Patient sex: M
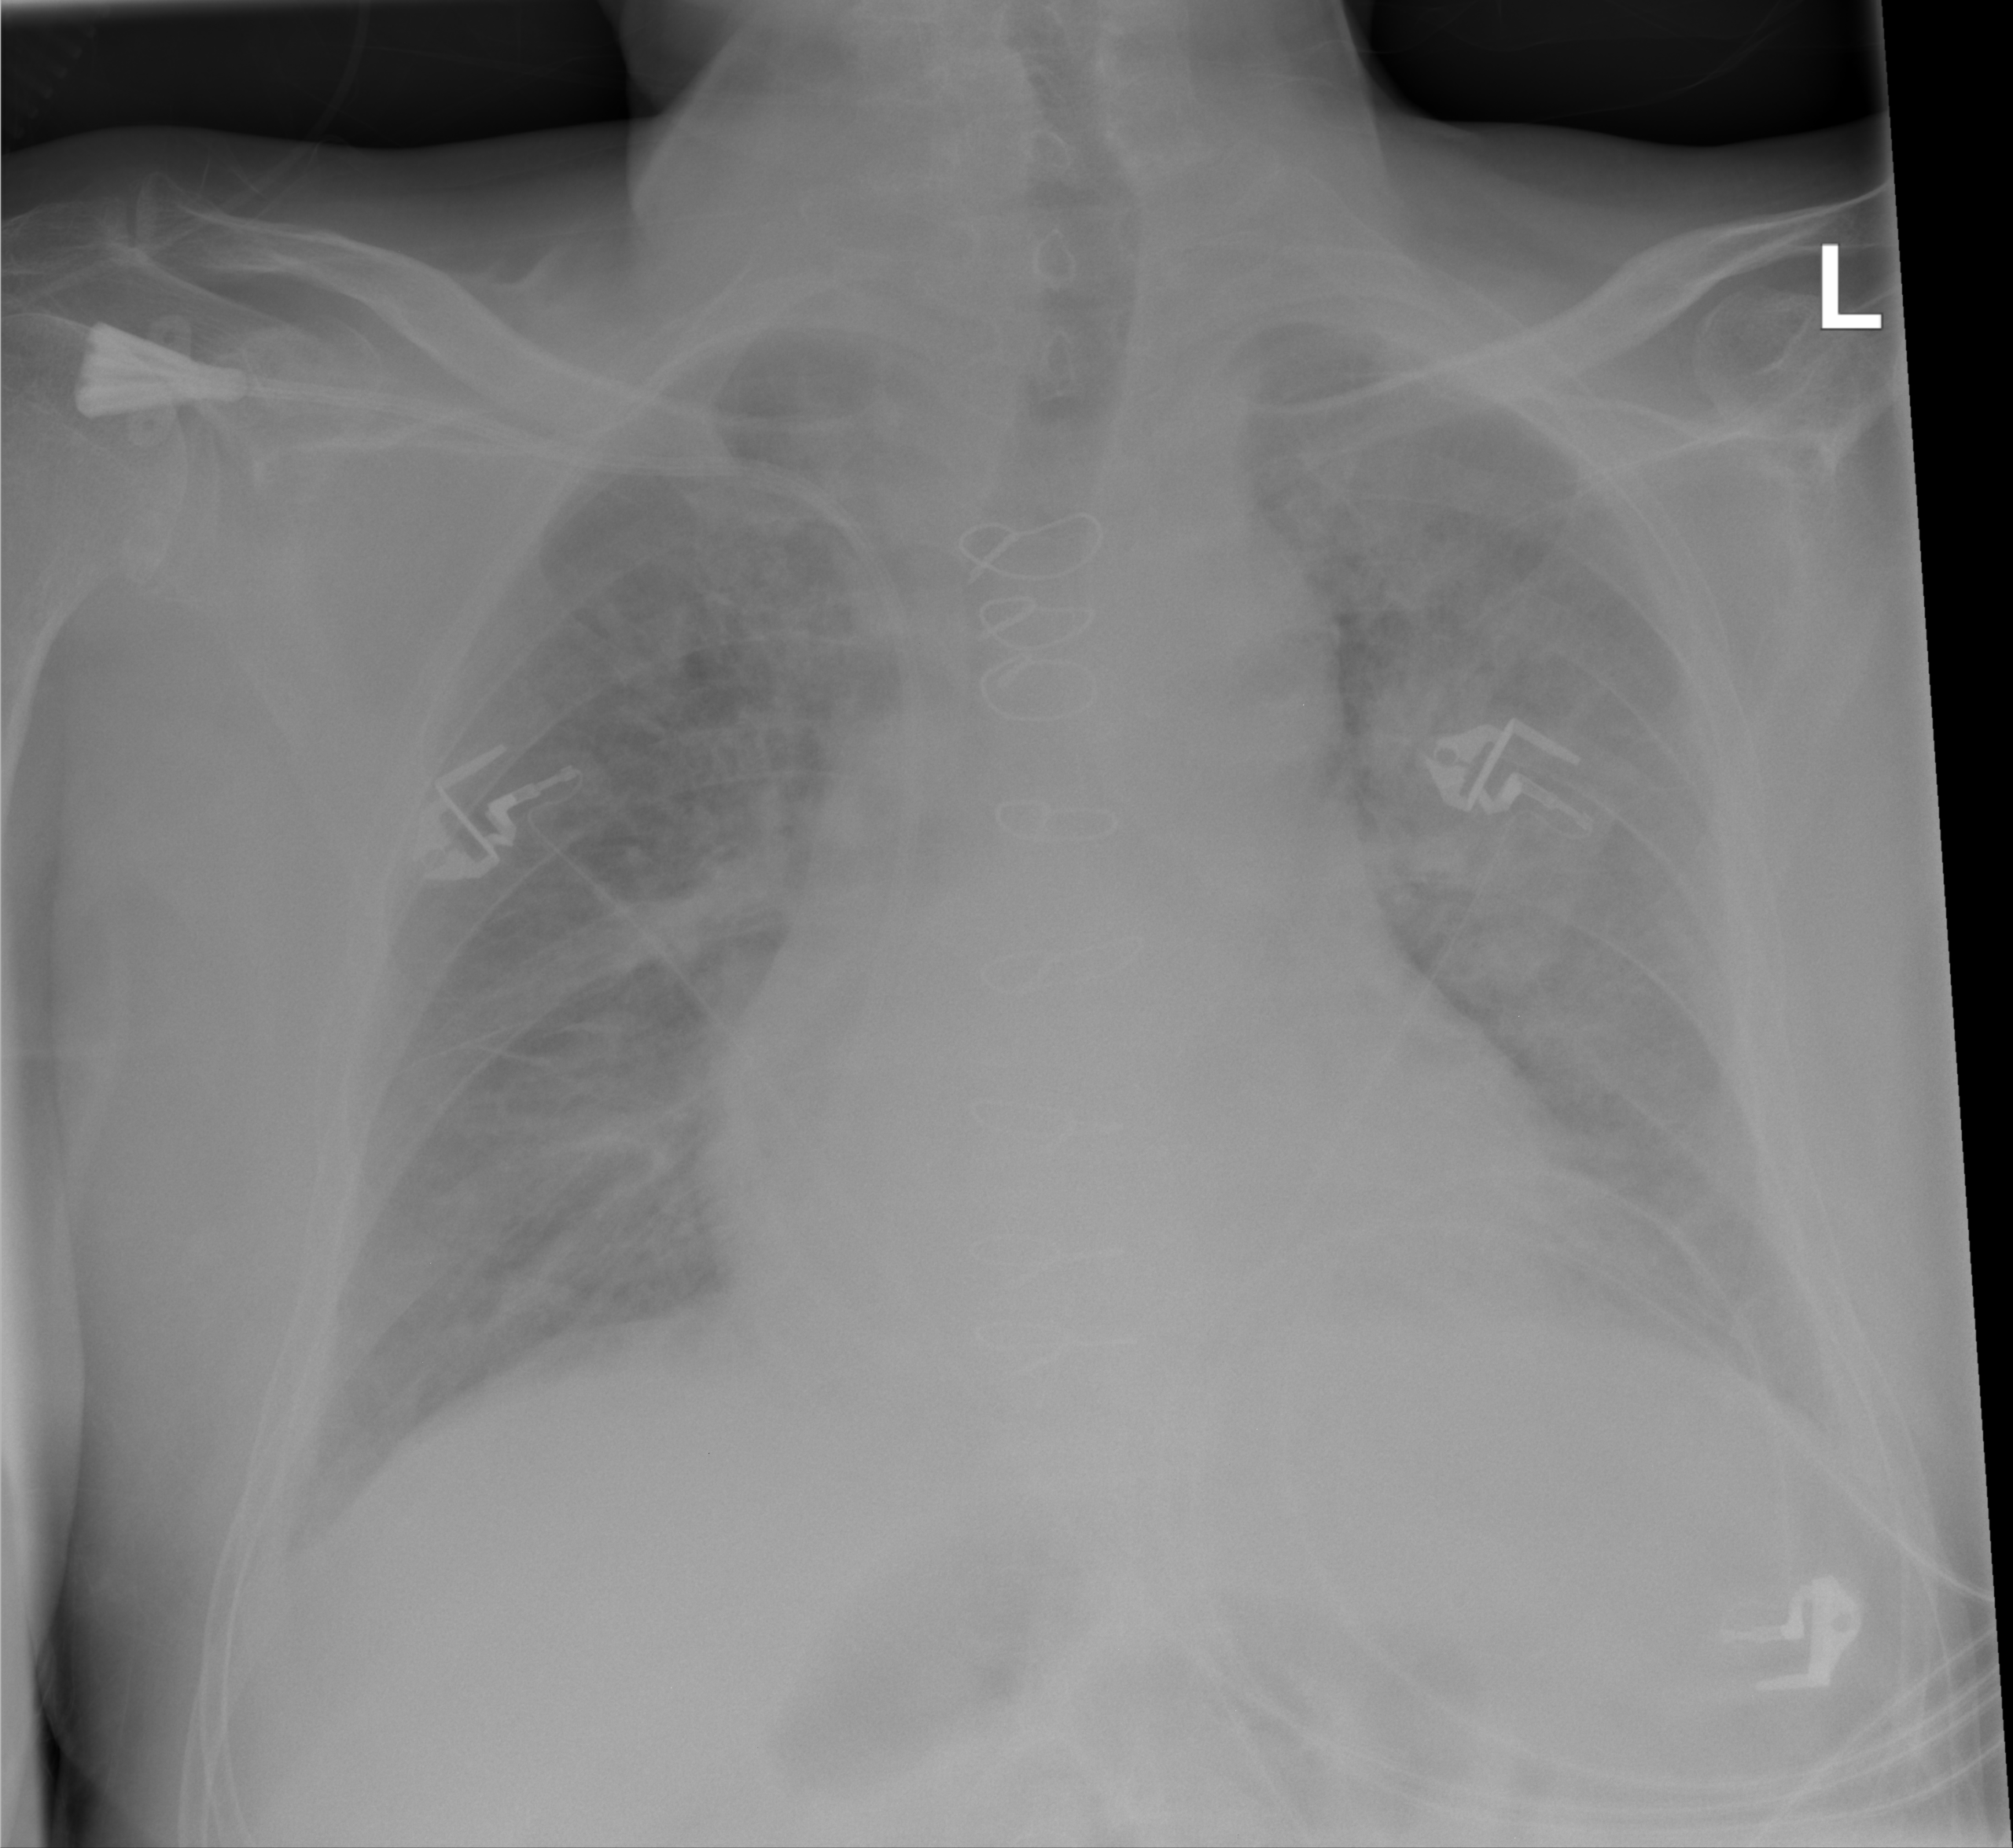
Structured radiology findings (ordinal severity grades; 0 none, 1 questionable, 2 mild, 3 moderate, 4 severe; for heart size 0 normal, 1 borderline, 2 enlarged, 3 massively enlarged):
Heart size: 2
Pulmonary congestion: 4
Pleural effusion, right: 0
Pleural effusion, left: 0
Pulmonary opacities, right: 3
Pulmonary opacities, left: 3
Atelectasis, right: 0
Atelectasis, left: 0